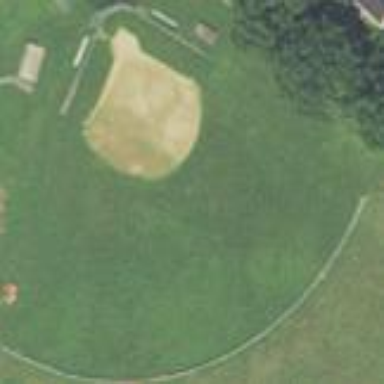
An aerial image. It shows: Baseball pitch for leisure land activities.